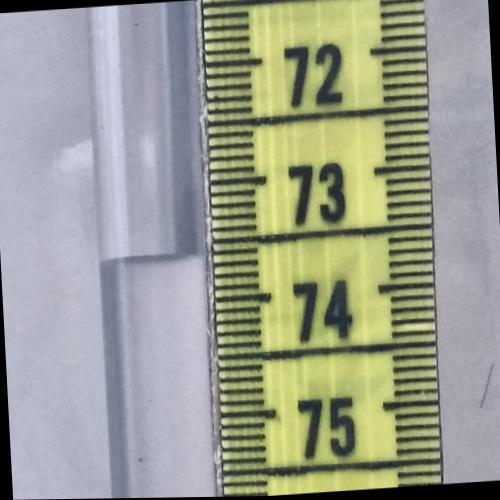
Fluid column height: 73.6 cm